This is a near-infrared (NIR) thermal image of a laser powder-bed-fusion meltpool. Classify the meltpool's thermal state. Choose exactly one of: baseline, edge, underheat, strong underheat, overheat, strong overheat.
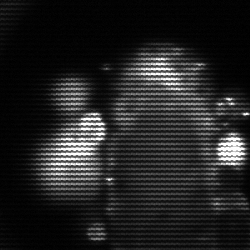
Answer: strong underheat